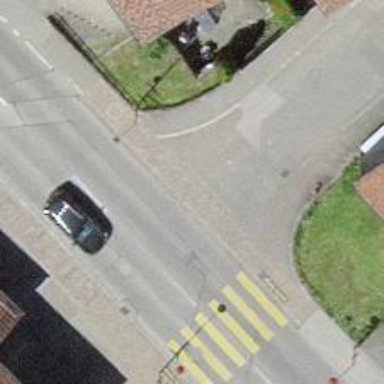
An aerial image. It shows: Sidewalk.